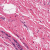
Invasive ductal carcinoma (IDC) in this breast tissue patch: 0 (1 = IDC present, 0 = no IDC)